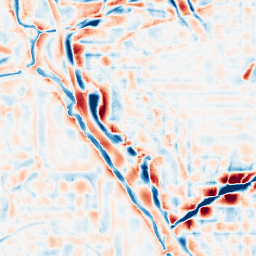
Category: wavelet
Decomposition family: wavelet_biorthogonal
Decomposition parameters: wavelet: bior2.4
level: 4
Upsampling method: bspline
Upsampling parameters: scale: 8
Upsampling scale: 8